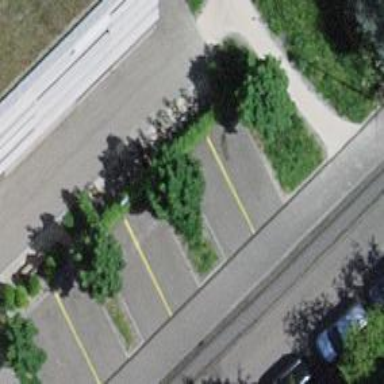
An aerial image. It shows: Bicycle parking area with wall loops for securing bikes.